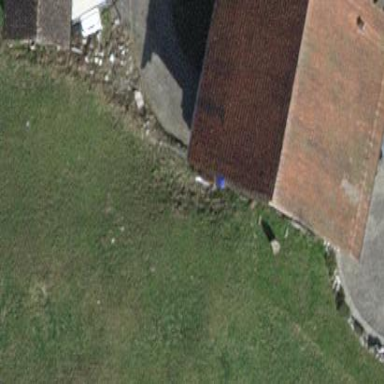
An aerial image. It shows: Shed building.